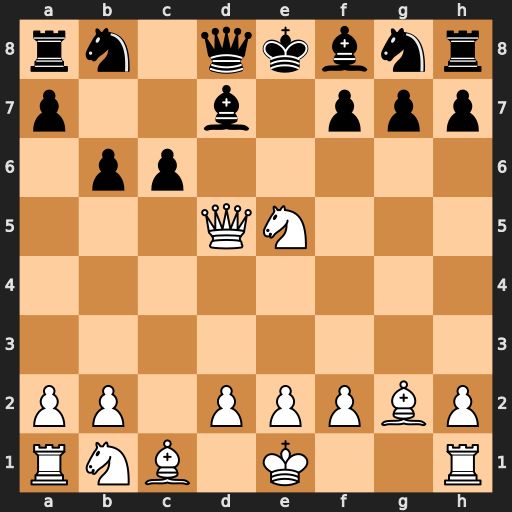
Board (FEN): rn1qkbnr/p2b1ppp/1pp5/3QN3/8/8/PP1PPPBP/RNB1K2R
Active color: w
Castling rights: KQkq
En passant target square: -
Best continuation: Qxf7#